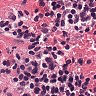
Metastatic tissue present: no